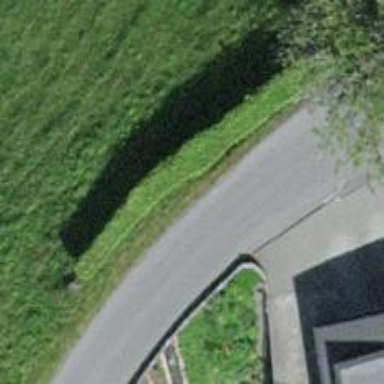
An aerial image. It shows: Hedge acting as barrier.